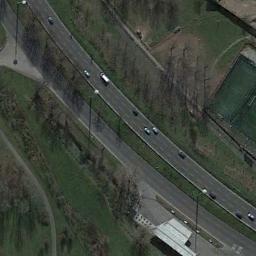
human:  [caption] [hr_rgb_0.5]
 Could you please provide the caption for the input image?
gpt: There is a green field beside the highway .

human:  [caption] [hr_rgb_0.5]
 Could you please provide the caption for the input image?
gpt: A freeway with a small bend and some small roads go through the lawn with some trees .

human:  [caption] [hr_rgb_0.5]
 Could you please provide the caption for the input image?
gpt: The freeway goes through the grass with some trees .

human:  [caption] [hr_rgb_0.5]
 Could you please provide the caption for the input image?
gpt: There are large green lawns and withered trees around the freeway, And there are many cars on the freeway .

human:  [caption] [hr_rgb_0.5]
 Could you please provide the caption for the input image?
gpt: There are some green lawns and some withered trees beside the freeway .